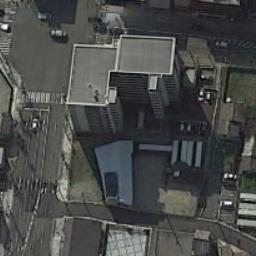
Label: commercial_area